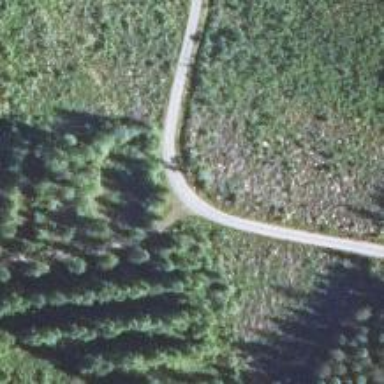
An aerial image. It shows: Unclassified road.